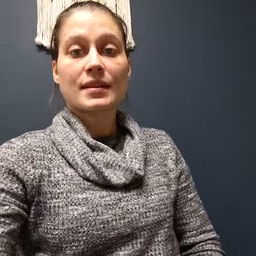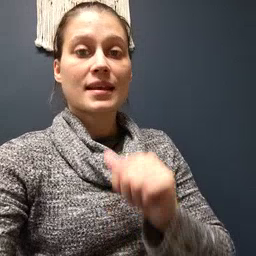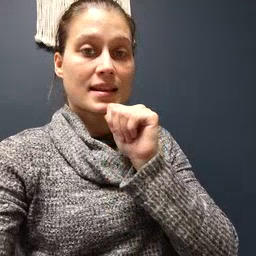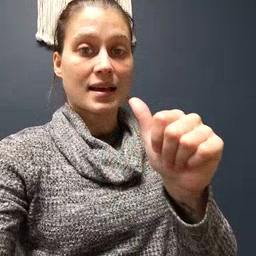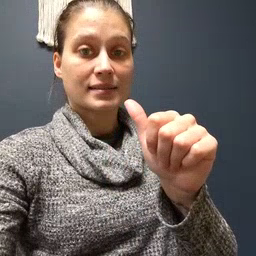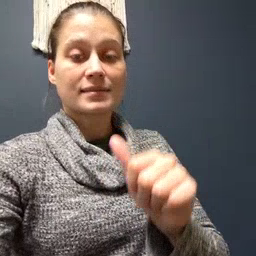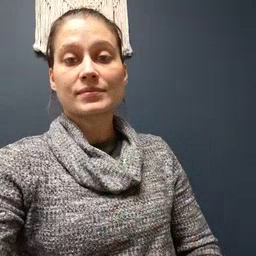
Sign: not